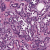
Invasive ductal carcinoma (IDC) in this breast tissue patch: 1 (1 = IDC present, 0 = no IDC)